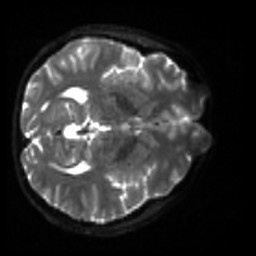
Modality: sbref
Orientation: axial
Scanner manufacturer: siemens
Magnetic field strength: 3 T
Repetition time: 4 s
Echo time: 0.0594 s